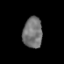
Tissue: prostate
Cell type: T cells
Senescence score: 0.2738
Nuclear area (px): 586
Mean DAPI intensity: 116.427